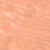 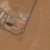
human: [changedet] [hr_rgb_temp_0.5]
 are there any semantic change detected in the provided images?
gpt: A street and some houses were built in the desert.